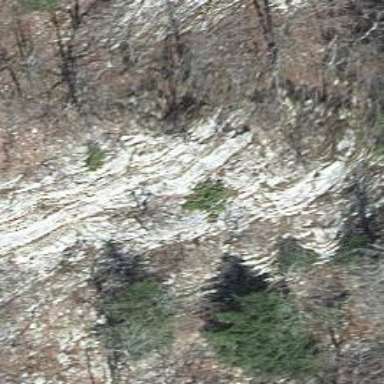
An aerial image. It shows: Natural cliff.